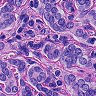
Metastatic tissue present: yes